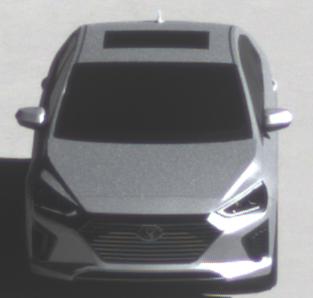
Make: Hyundai
Model: IONIQ Hybrid
Detailed model: IONIQ (AE) Hybrid
Model produced from: 2016/10
Model produced until: 2018/08
Doors: 5
Color: white
Road condition: dry road
Daytime: morning or afternoon
Contrast: high contrast